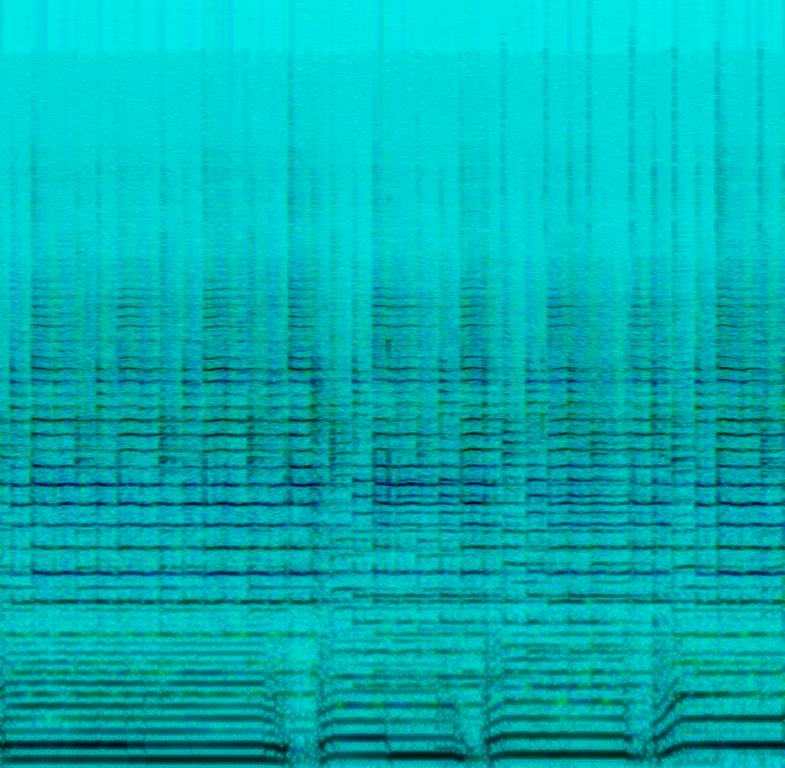
The first song starts with a hihat, e-guitar playing a melody and a bassline. Then the song changes after some radio noise sounds into a pop song containing a piano; male backing voices; synth lead sound and a female singer. These songs may be playing for an advertisement.